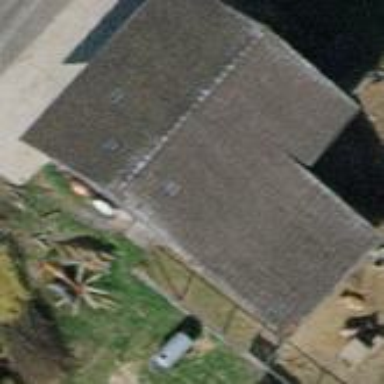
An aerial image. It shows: Shed.